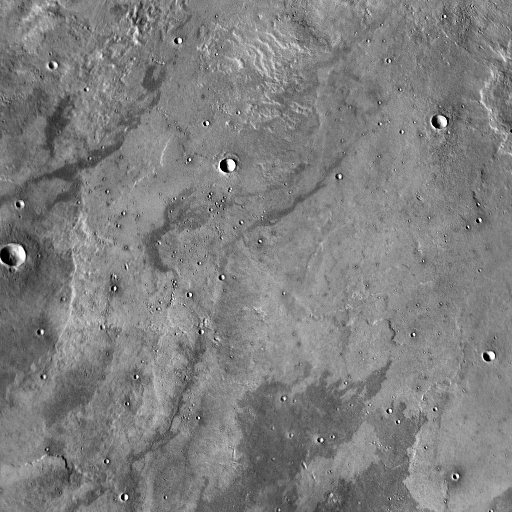
Crater classes present: Background, Other